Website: macys
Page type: receipt
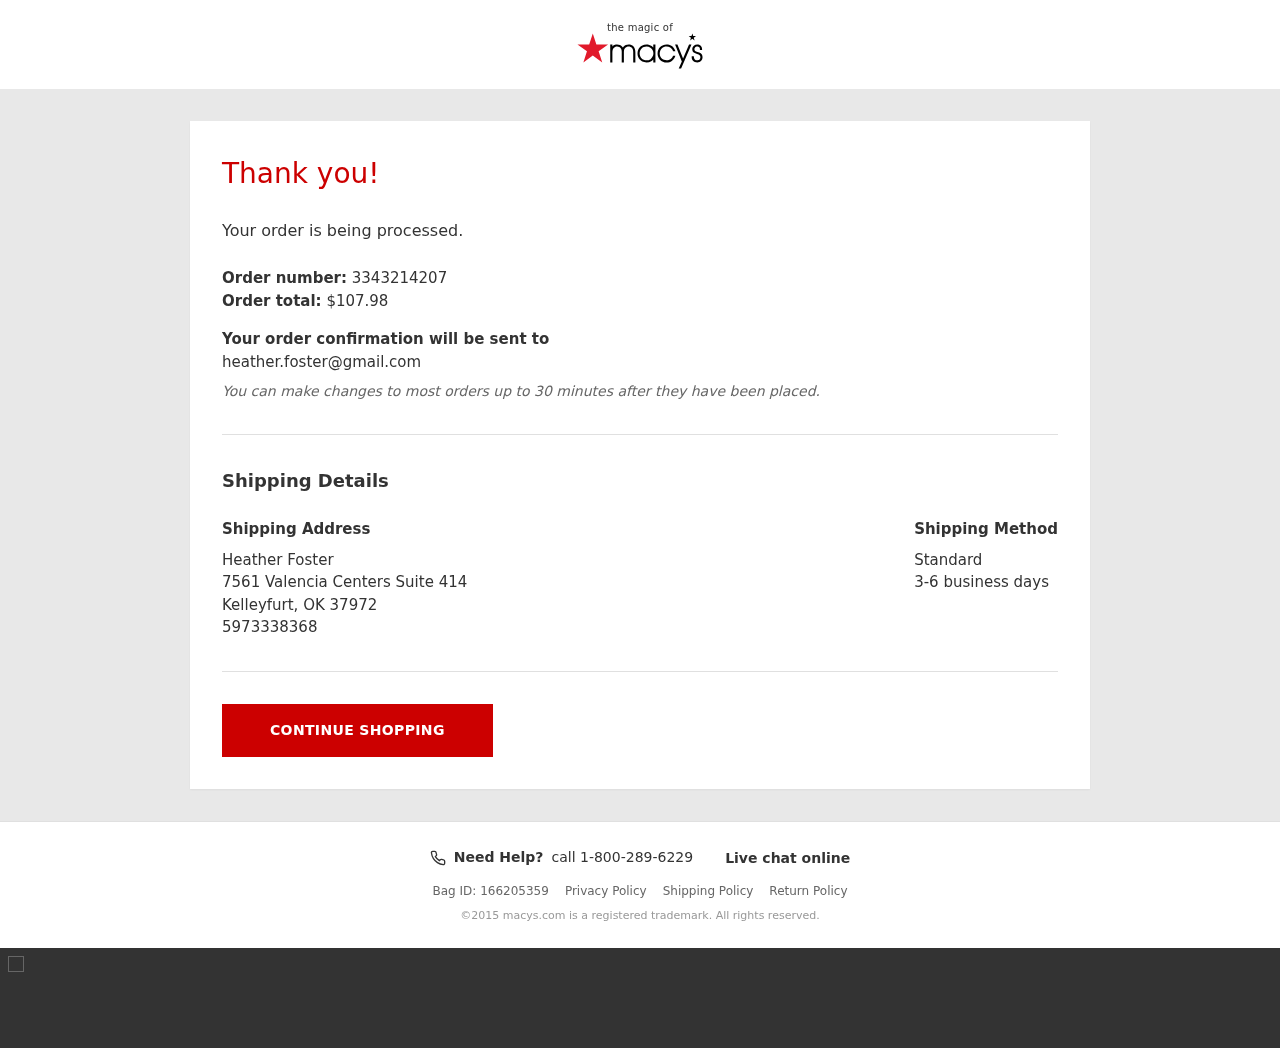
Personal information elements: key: PII_CITY_STATE_ZIP
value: Kelleyfurt, OK 37972
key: PII_EMAIL
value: heather.foster@gmail.com
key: PII_FULLNAME
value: Heather Foster
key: PII_PHONE
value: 5973338368
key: PII_STREET
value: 7561 Valencia Centers Suite 414
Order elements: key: ORDER_ID
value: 3343214207
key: ORDER_TOTAL
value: $107.98